Current action and preconditions to check: trajectory_clear

Your task: For each precondition in the list above, predict whether it will hold at this action.

Consider the current scene as observed from the mobile robot's camera, and analyze the predicted future states of all dynamic agents (e.g., people, animals, vehicles, or any moving entities) within the NEXT SECOND.

IMPORTANT: Only answer "very likely" if you are absolutely certain—based on strong, clear evidence—that a dynamic agent will violate the precondition in the predicted future state. Do NOT answer "very likely" for unlikely, ambiguous, or low-probability risks.

Ask yourself for each precondition: Is there a high probability, with clear and convincing evidence, that the predicted future states of any dynamic agent will interfere with the predicted future state of the currently executing action within the NEXT SECOND, causing that precondition to fail?

Assess the risk level based on these predictions. Use "likely" or "very likely" if motions create a clear risk of interference.

Use "neutral" or "improbable" if agents are nearby but their predicted paths are clearly diverging or non-conflicting.

Failure Risk Categories: "very improbable", "improbable", "neutral", "likely", "very likely"

Answer Format: Output ONLY the probability_of_failure value from these categories: "very improbable", "improbable", "neutral", "likely", "very likely"

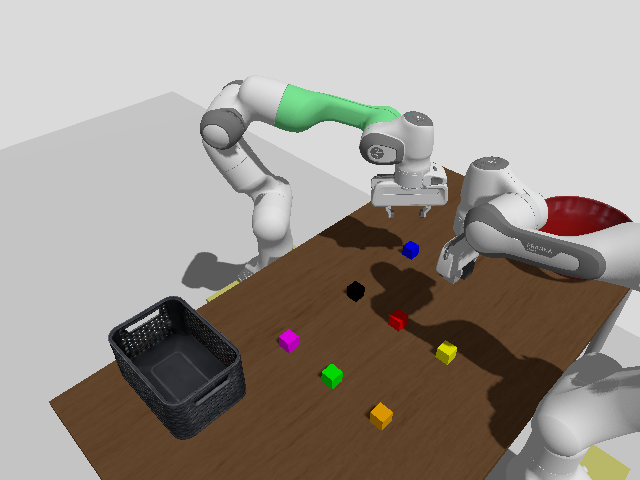

Answer: very improbable